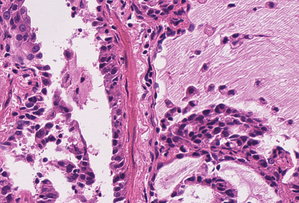
Tumor epithelial tissue: yes
Tumor-associated stroma tissue: yes
Normal tissue: no